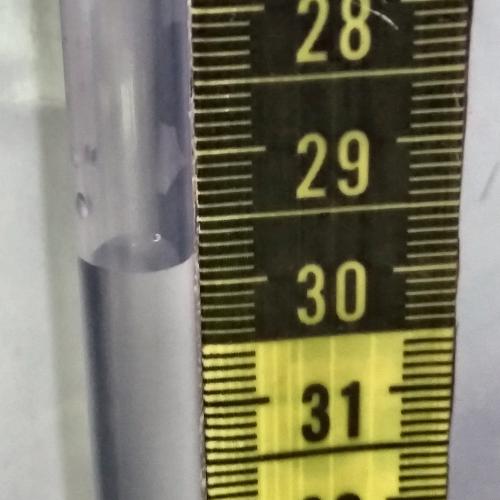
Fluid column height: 29.8 cm